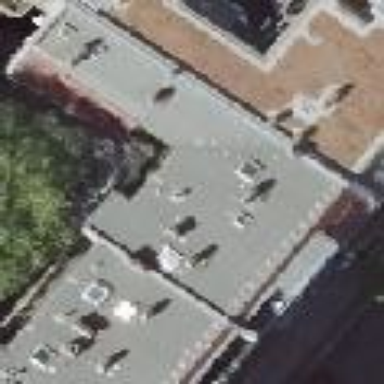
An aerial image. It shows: Grey apartment building with red gambrel roof made of roof tiles.